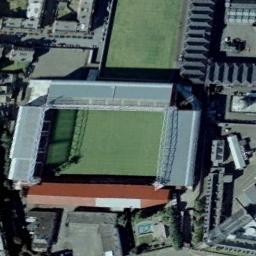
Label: stadium